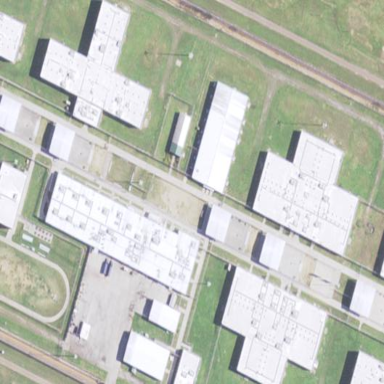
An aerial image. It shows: Prison.